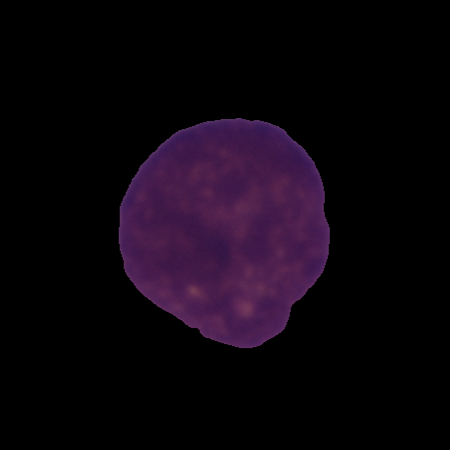
Label: cancer